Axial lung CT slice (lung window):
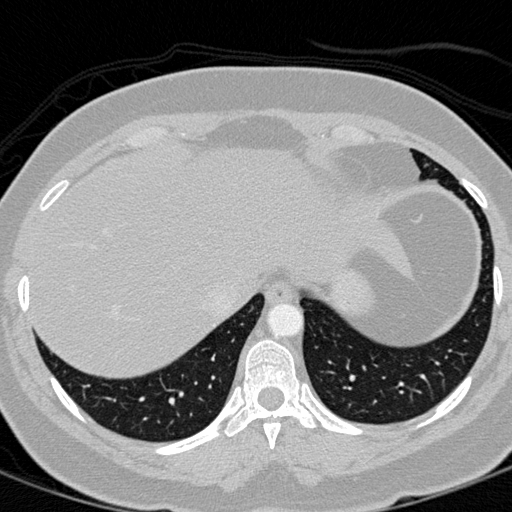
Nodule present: no